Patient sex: M
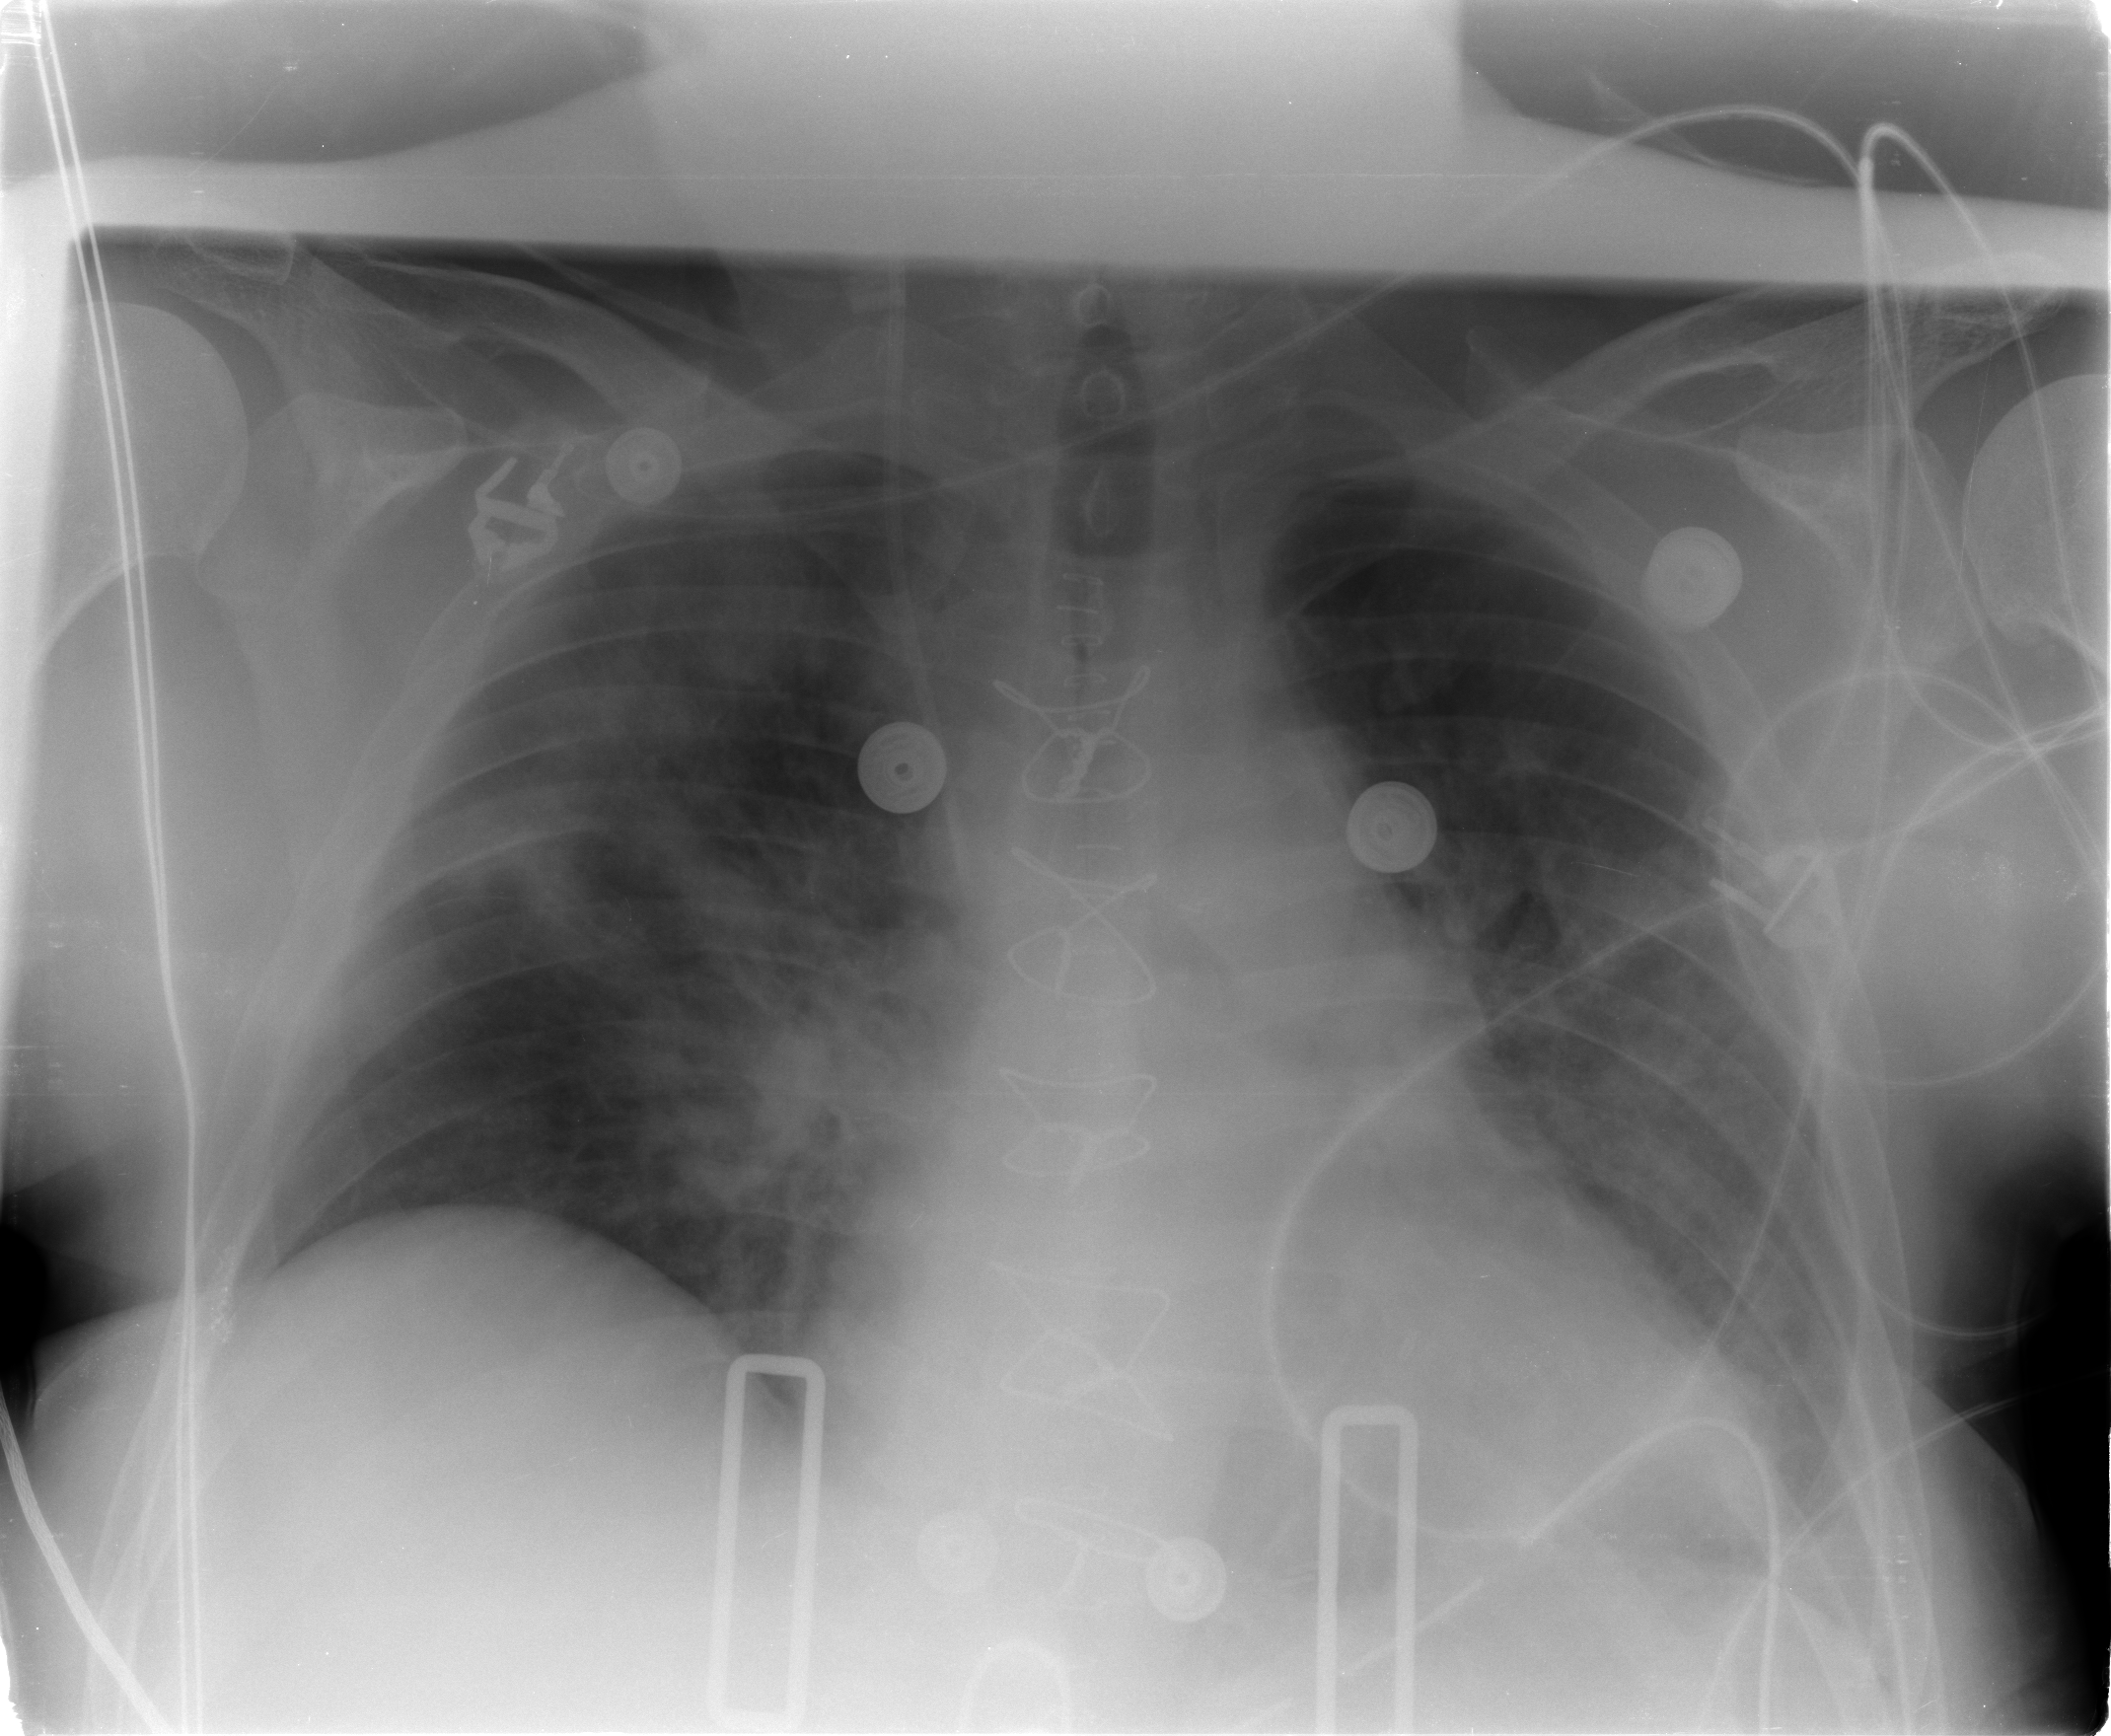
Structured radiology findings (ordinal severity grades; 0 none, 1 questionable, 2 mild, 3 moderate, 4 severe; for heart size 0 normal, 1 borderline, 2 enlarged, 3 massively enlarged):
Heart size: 1
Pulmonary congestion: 2
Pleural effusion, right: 0
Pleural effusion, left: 2
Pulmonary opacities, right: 2
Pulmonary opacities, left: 2
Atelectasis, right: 0
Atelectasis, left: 2